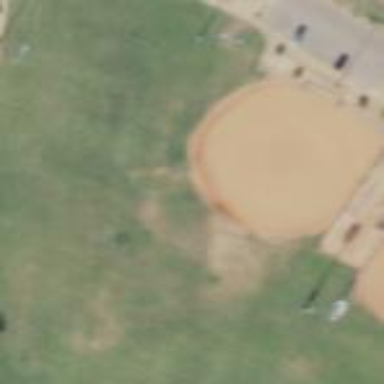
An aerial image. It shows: Softball pitch for leisure land activities.